Interaction volume radius: 10 \u00c5
Interaction volume height: 20 \u00c5
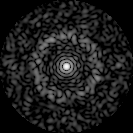
Disorder parameter: 0.8191